Aerial crown-view tile of a tropical tree (Barro Colorado Island, Panama), acquired 20250616:
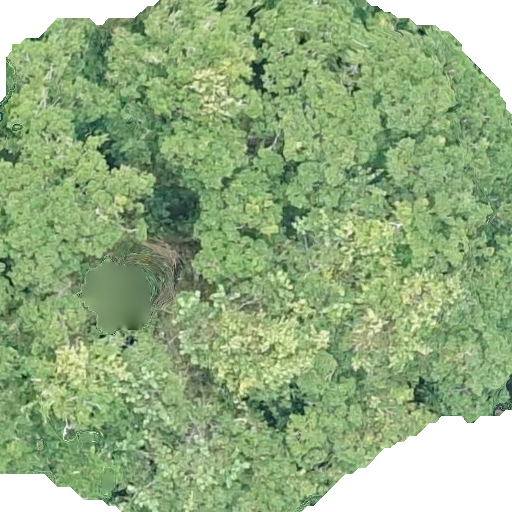
Species: Brosimum alicastrum
GBIF accepted scientific name: Brosimum alicastrum
Crown area: 438.816 m²